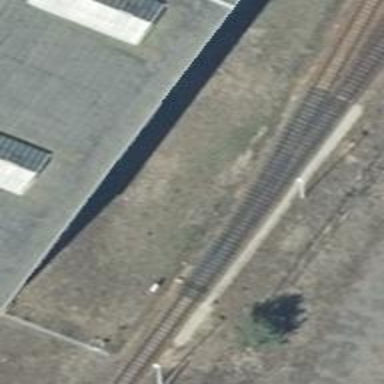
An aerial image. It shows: Railway switch.